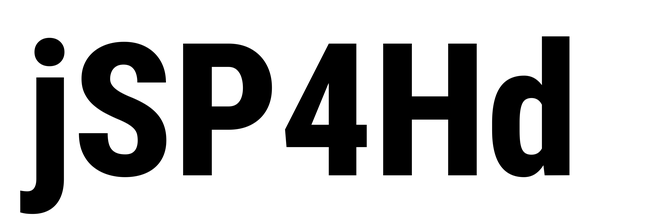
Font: Roboto_Condensed_ExtraBold